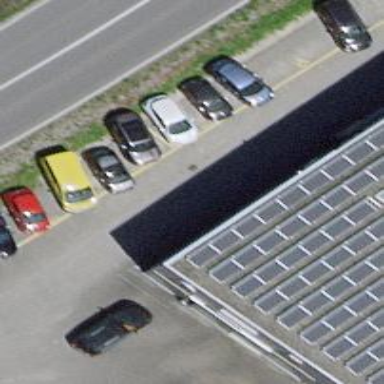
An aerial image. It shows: Car repair shop.